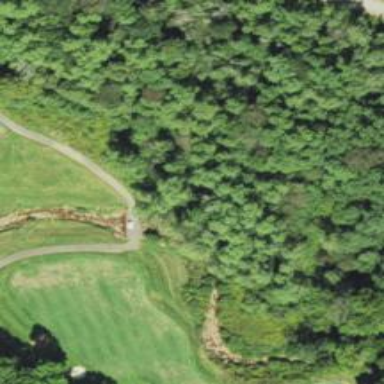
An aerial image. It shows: Path bridge over golf path.